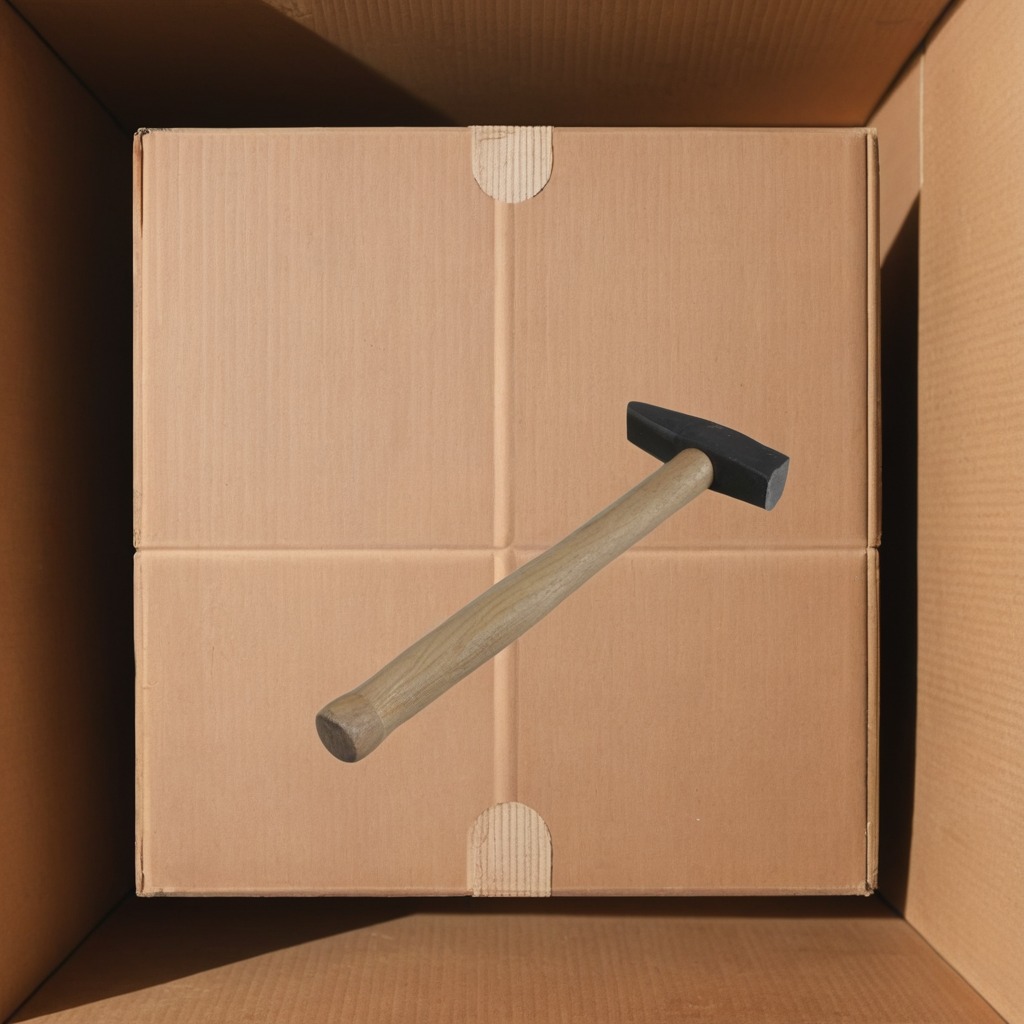
A hammer is lying on a clean dry cardboard box surface in an outdoor workshop during daytime bright natural light soft shadows slightly creased but